Question: I have this data on my

I was wondering if there would be any possibility to retrieve the data as an array using loop .
Like was shown below:
I manually input the values not by retrieving the data from csv file.
'''
Array (
[0] => Array
(
[Email Address] => email11@gmail.com
[First Name] => Guy 11
[Last Name] => Stand 11
)
[1] => Array
(
[Email Address] => email12@gmail.com
[First Name] => Guy 12
[Last Name] => Stand 12
)
[2] => Array
(
[Email Address] => email13@gmail.com
[First Name] => Guy 13
[Last Name] => Stand 13
)
)
'''
And by any chance if there were any functionality to change the column name, so it would be like
'''
[0] => Array
(
[Sample New Column Name Hurray] => email11@gmail.com
[New Colum Name] => Guy 11
[Last Name] => Stand 11
)
'''
Any help would be apprecited.
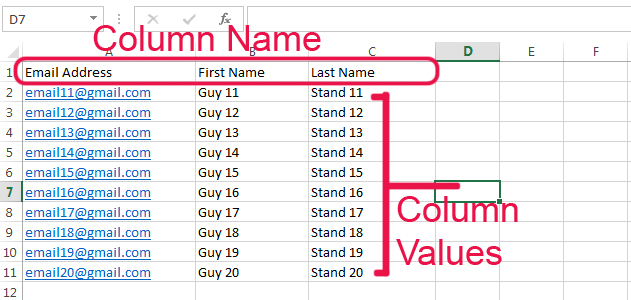
Answer: Here are the steps that you need to follow in order to solve your problem:
- Use <URL> to parse csv string into array.- Use for loop to iterate through the array that you will get from step-1.- Within for loop, change the key to what you want. You can do this easily by making entirely new array with the keys you want.